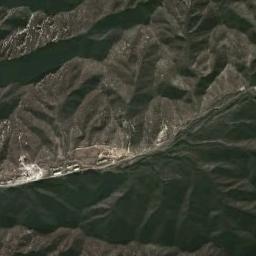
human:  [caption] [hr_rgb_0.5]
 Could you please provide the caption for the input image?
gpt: The mountain is full of black soil .

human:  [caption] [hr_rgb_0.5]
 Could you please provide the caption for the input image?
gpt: The mountains are winding and undulating .

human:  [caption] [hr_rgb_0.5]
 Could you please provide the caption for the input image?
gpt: The folded mountain consists of a number of ridges and valleys .

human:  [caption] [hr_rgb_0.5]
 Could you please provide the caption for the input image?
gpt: Seventy percent of the area on this mountain is covered by vegetation .

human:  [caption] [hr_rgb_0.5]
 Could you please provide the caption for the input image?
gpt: There are some ridges on the brown mountain .